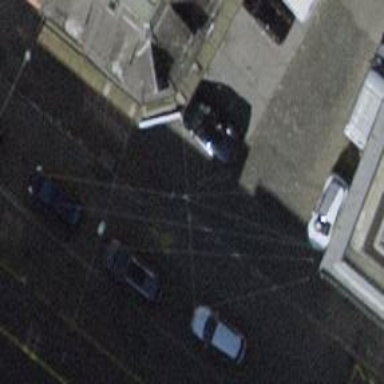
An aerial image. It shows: Unmarked crossing with traffic calming table on the road.